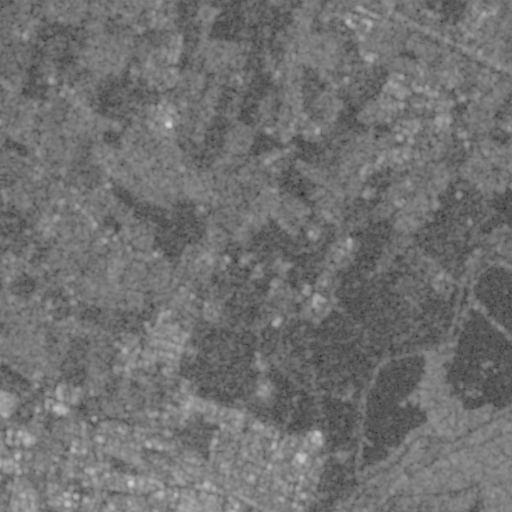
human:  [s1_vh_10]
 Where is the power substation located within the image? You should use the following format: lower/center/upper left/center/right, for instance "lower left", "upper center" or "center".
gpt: The power substation is located in the lower center of the image.
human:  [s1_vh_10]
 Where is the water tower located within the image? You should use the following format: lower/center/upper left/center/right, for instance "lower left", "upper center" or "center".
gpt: The water tower is located in the upper center of the image.
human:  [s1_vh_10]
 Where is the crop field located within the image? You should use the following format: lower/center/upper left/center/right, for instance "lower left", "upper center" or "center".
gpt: There is no crop field in the image.

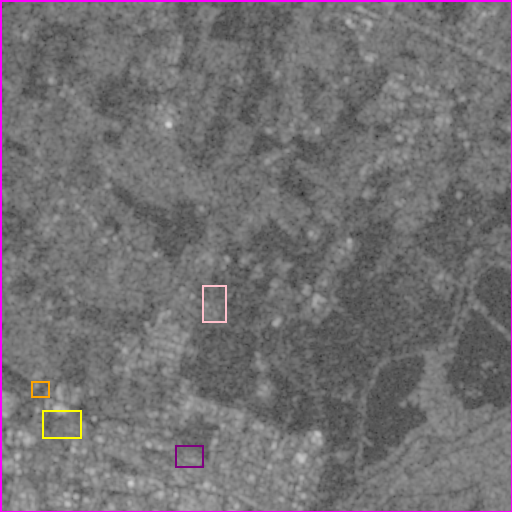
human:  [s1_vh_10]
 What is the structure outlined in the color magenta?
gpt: The structure outlined in magenta is a crop field.
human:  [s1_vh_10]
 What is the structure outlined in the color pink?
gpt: The structure outlined in pink is a park.
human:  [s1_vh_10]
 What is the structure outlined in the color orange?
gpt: The structure outlined in orange is a parking lot.
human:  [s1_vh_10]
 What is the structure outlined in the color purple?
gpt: The structure outlined in purple is a power substation.
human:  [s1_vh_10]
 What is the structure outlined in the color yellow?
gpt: The structure outlined in yellow is a wastewater plant.
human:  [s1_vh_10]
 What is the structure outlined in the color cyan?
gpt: There is no cyan outline.